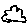
Label: cloud